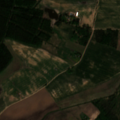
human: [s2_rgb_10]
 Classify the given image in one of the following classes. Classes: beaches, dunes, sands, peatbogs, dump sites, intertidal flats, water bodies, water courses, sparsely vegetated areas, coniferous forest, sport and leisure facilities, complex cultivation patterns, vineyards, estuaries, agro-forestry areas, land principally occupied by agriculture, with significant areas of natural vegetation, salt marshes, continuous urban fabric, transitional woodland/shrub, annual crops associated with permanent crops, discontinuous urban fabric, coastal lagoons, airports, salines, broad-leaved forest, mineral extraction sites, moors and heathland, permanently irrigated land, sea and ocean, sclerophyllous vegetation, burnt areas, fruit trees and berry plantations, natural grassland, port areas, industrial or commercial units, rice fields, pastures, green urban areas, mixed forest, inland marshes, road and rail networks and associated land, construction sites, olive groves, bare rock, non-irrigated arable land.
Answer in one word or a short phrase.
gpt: non-irrigated arable land, complex cultivation patterns, broad-leaved forest, coniferous forest, mixed forest